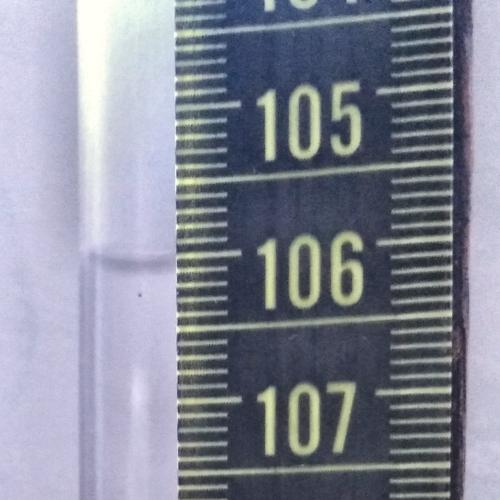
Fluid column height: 106.0 cm